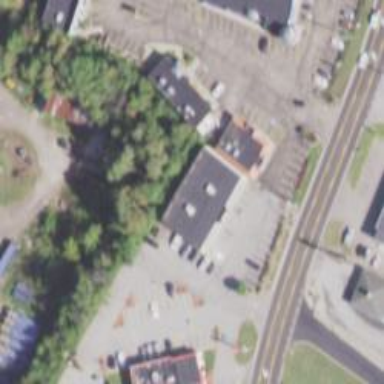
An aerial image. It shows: Healthcare clinic.